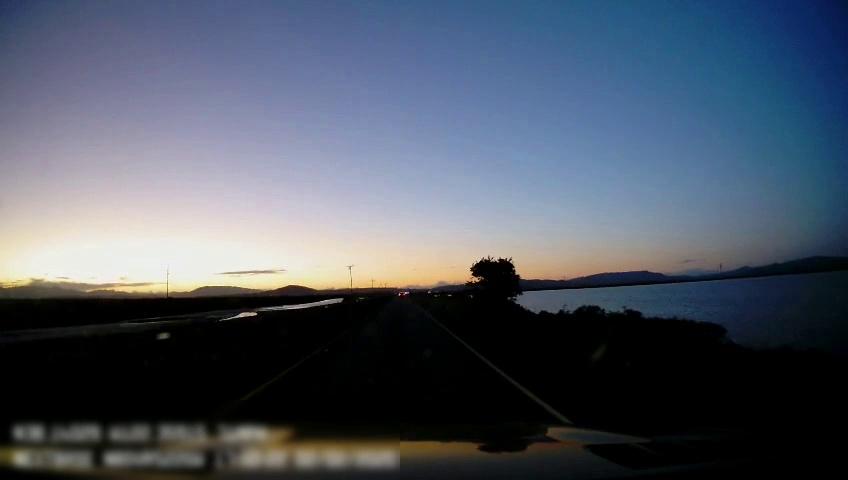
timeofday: Dusk/Dawn/Twilight
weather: Sunny
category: Drivable Space
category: Lanes | Current Lane
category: Lanes | Current Lane